Question: Hi am trying to create a simple blank html page with a spinner at center.For example something like in that image.

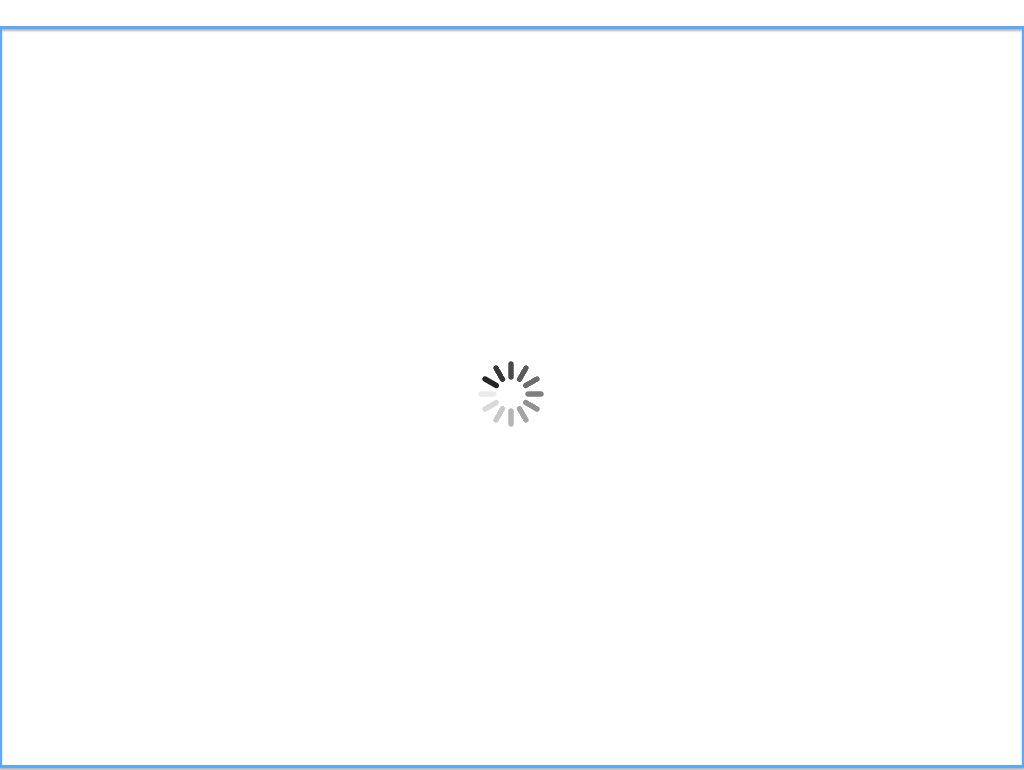
Answer: Find a spinner gif online- <URL> or create one yourself. Then use the following code to centre it in your page:
'.spinner{ position: absolute; height: 100px; width: 100px; top: 50%; left: 50%; margin-left: -50px; margin-top: -50px; background: url(/link/to/your/image); background-size: 100%; }'